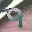
Label: 9